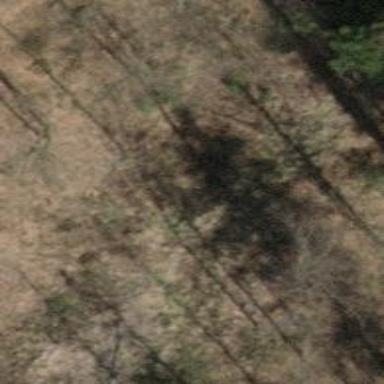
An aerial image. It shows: Grass track with Grade 4 tracktype.